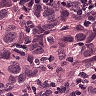
Metastatic tissue present: yes